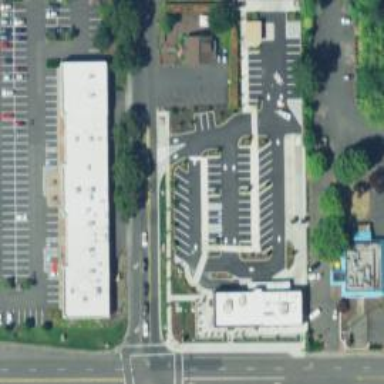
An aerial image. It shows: Parking space is available.